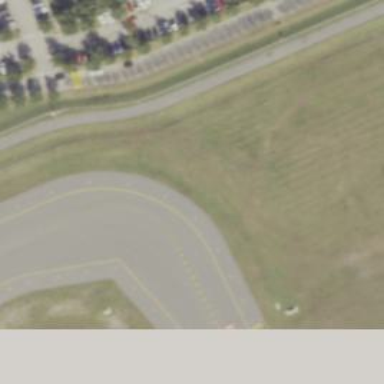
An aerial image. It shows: Image of taxiway at airport.